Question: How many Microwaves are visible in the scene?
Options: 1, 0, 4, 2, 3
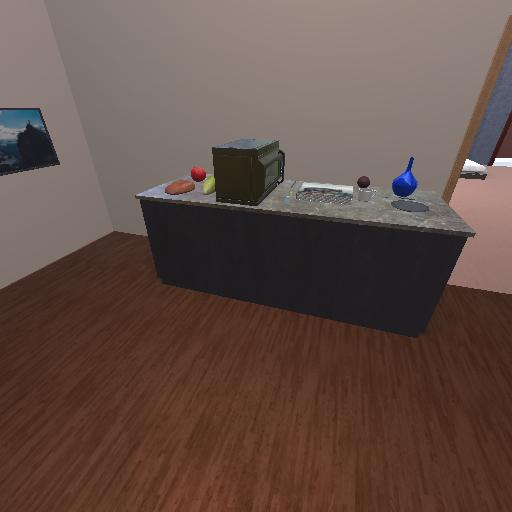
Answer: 1